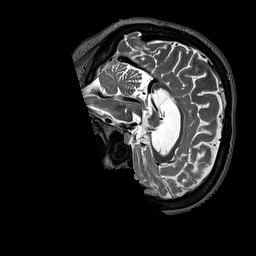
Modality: T2w
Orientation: sagittal
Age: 31
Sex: female
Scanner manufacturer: siemens
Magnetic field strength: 3 T
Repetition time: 3.2 s
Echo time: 0.567 s